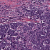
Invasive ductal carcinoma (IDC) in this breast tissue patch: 1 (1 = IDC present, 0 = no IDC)